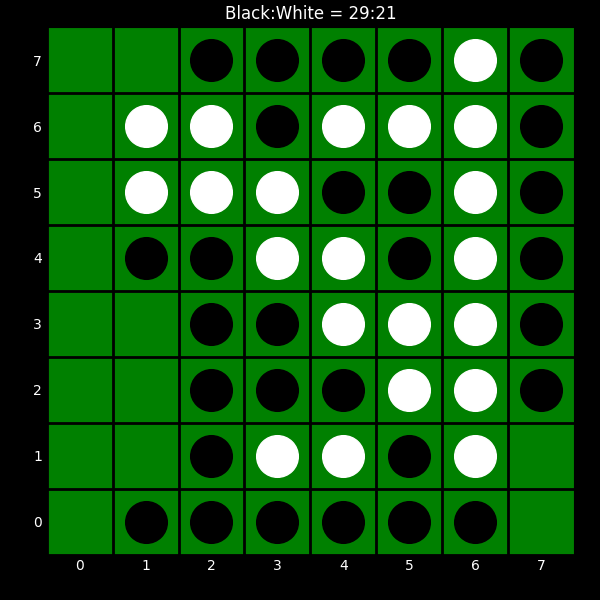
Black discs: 29
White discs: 21